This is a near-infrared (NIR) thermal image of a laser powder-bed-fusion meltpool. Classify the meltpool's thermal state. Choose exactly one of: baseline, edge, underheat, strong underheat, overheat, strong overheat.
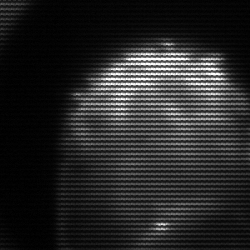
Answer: strong underheat